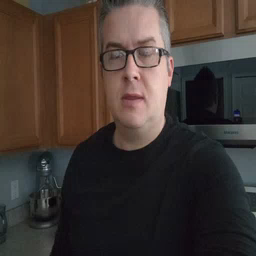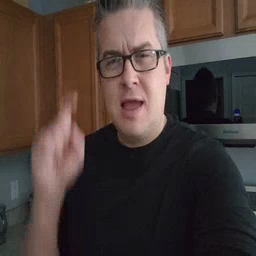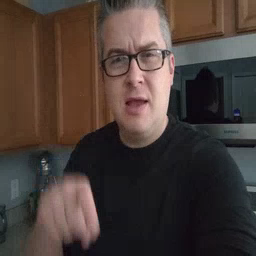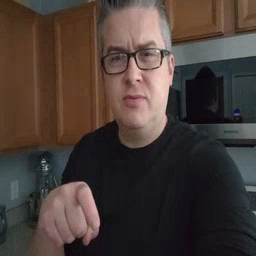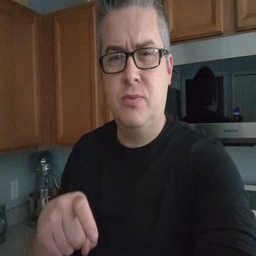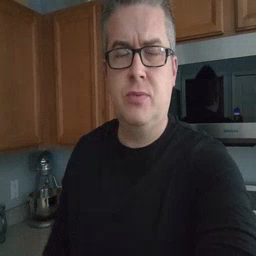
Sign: haveto